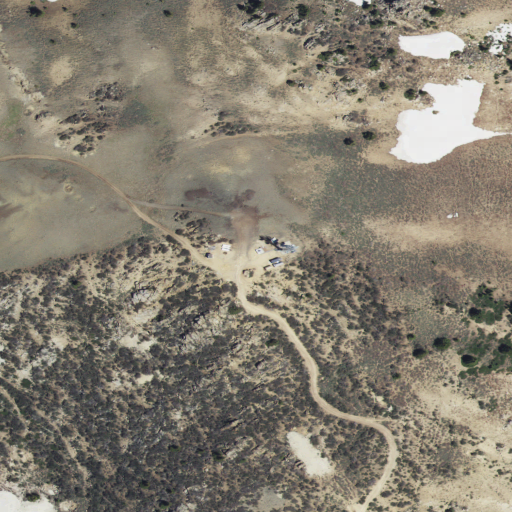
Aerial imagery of mountain in Idaho named War Eagle Mountain containing shrub, grassland, and open development